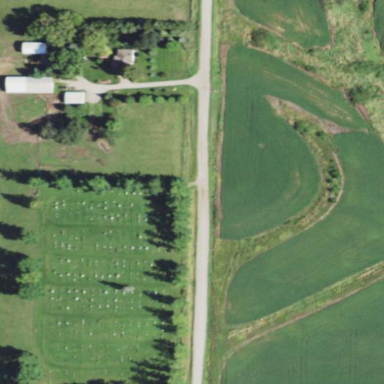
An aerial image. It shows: Cemetery.